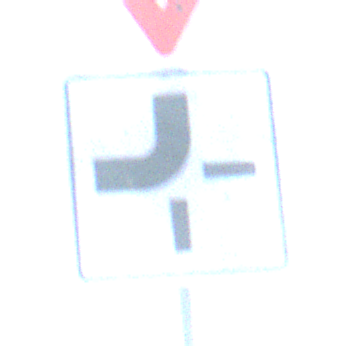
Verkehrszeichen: VerlaufVorfahrtsstrasse2
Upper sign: VorfahrtGewaehren
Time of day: MorningAfternoon
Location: Outdoor (Nature)
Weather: PartlyCloudy
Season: NotSpecified
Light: Natural